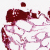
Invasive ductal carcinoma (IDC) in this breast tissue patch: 0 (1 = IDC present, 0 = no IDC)